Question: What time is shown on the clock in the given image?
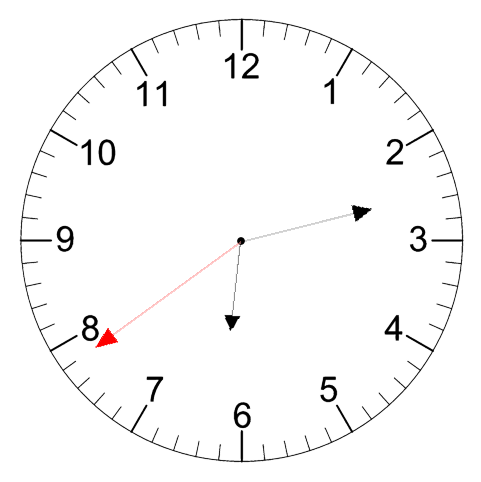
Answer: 06:12:39